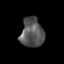
Tissue: prostate
Cell type: Fibroblasts
Senescence score: 0.8671
Nuclear area (px): 666
Mean DAPI intensity: 86.039